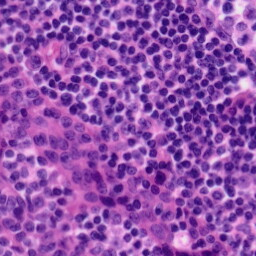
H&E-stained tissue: Tonsil